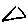
Label: triangle